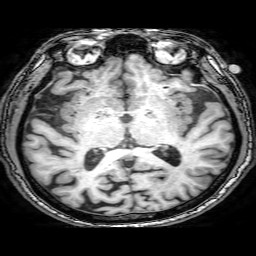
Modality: T1w
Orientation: coronal
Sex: male
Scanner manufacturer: philips
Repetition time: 0.008139 s
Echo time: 0.00373 s